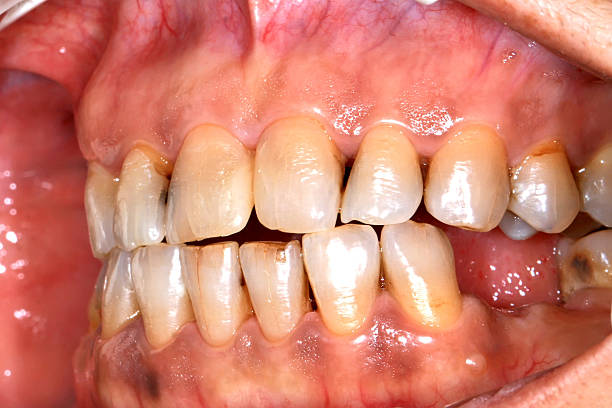
Condition: Calculus